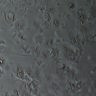
Metastatic tissue present: no